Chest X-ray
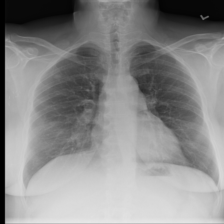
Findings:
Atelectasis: negative
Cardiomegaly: negative
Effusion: negative
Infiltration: positive
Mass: negative
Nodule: positive
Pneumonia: negative
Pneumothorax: negative
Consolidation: negative
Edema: negative
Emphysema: negative
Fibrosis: negative
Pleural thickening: negative
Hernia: negative